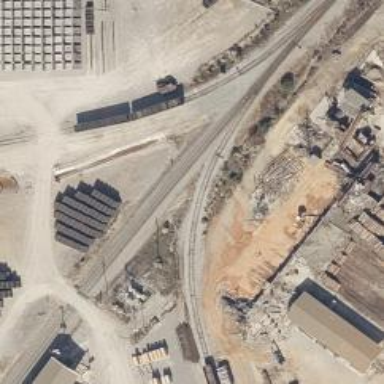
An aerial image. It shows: Rail spur service for lumber transportation.